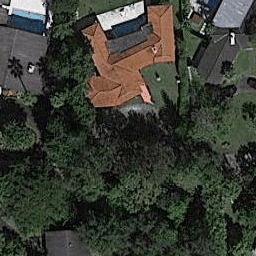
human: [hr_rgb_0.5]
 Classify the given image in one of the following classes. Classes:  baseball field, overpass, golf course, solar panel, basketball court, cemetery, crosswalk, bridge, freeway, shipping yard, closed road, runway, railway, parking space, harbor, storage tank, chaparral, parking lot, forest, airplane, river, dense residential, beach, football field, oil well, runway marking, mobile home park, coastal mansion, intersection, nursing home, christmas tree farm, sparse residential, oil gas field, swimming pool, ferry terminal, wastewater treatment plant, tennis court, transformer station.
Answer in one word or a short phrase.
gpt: sparse residential